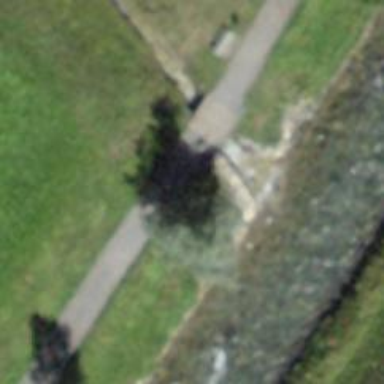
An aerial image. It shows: Footway on bridge.